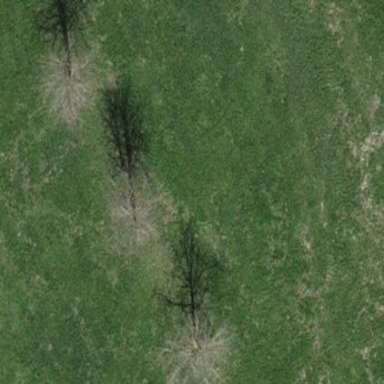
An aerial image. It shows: Orchard.